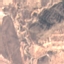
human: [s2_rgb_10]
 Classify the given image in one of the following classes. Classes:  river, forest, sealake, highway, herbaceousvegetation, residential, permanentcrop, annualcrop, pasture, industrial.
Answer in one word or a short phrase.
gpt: HerbaceousVegetation